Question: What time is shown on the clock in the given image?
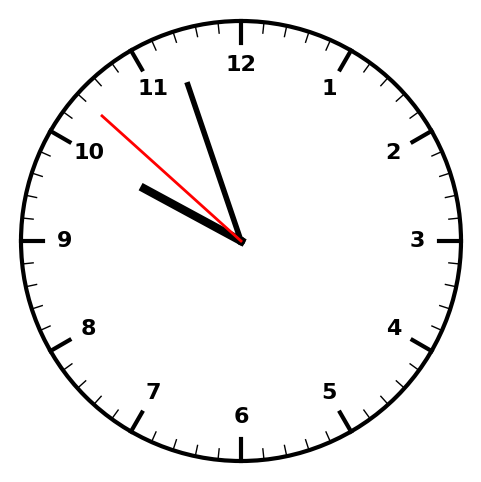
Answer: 09:56:52